Question: I have a dropdown and with that an add input box button which on pressed replicates the dropdown.But when it replicates its position gets changed however I want the position also in similar pattern below is the code and I am using a template so dont have much information about CSS
CSS
'''
.collapsing .navbar-form .form-group,
.collapse.in .navbar-form .form-group {
margin-bottom: 0;
}
.form-bordered .form-group {
margin: 0;
border: none;
padding: 15px;
border-bottom: 1px dashed #eaedf1;
}
.form-bordered .form-group.form-actions {
background-color: #f9fafc;
border-bottom: none;
}
.form-horizontal.form-bordered .form-group {
padding-left: 0;
padding-right: 0;
}
.form-bordered .form-group {
padding-left: 20px;
padding-right: 20px;
}
.form-horizontal.form-bordered .form-group {
padding-left: 5px;
padding-right: 5px;
}
'''
HTML
'''
<div class="form-group">
<label class="col-md-3 control-label" for="val_skill">ID Proof</label>
<div class="col-md-3">
<select id="val_skill" name="ID_Proof[]" class="form-control">
<option value="">Please select</option>
<option value="Pan Card">Pan Card</option>
<option value="Passport">Passport</option>
<option value="Voter ID Card">Voter ID Card</option>
<option value="Driving License">Driving License</option>
<option value="Defence ID">Defence ID</option>
<option value="Employee ID Card(issued by govt.)">Employee ID Card(issued by govt.)</option>
</select>
</div>
</div>
<div class="form-group">
<label class="col-md-3 control-label"></label>
<div class="col-md-3">
<div id="inputList"></div>
<input type="button" value="Add Input field" id="addInputs" />
</div>
</div>
'''
SCRIPT
'''
<script>$('#addInputs').click(function () {
var zzz = '<div class="form-group"><label class="col-md-0 control-label" for="val_skill">ID Proof</label><div class="col-md-12"><select id="val_skill" name="ID_Proof[]" class="form-control"><option value="">Please select</option><option value="Pan Card">Pan Card</option><option value="Passport">Passport</option><option value="Voter ID Card">Voter ID Card</option><option value="Driving License">Driving License</option><option value="Defence ID">Defence ID</option><option value="Employee ID Card(issued by govt.)">Employee ID Card(issued by govt.)</option></select></div></div>';
$('#inputList').append(zzz);
});</script>
'''
Below is the image as you can see ID Proof dropdown is not aligned correctly when I click add input button

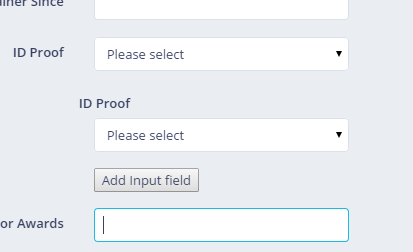
Answer: Without much information, what I can suggest is to put your '#inputList' element outside the '.form-group' div.
'''
<div class="form-group">
<label class="col-md-3 control-label" for="val_skill">ID Proof</label>
<div class="col-md-3">
<select id="val_skill" name="ID_Proof[]" class="form-control">
<option value="">Please select</option>
<option value="Pan Card">Pan Card</option>
<option value="Passport">Passport</option>
<option value="Voter ID Card">Voter ID Card</option>
<option value="Driving License">Driving License</option>
<option value="Defence ID">Defence ID</option>
<option value="Employee ID Card(issued by govt.)">Employee ID Card(issued by govt.)</option>
</select>
</div>
</div>
<div class="form-group">
<label class="col-md-3 control-label"></label>
<div class="col-md-3">
<input type="button" value="Add Input field" id="addInputs" />
</div>
</div>
<div id="inputList"></div> <!-- Container for the new appended Form group -->
'''
Reason is that you were appending those 'form-group' inside the 'col-md-3' element with a 'form-group' parent.
Since you have styles set for those 'form-group', padding for example, it will likely affect the position of the appended elements.